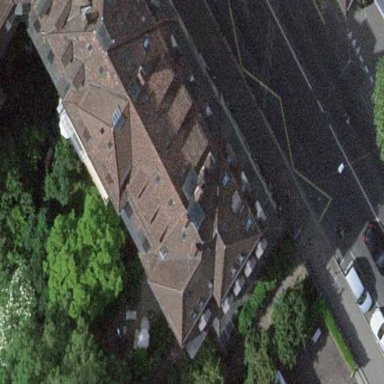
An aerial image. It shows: Distinctive apartment building with maroon mansard roof.